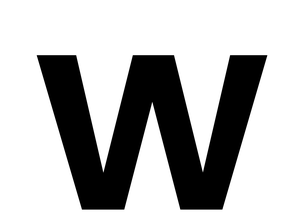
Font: Poppins-SemiBold